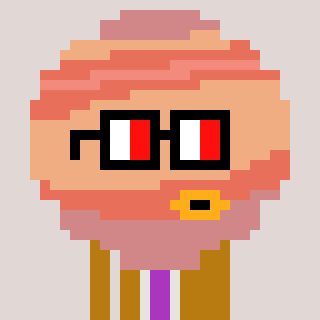
a pixel art character with square glasses with black frames and red eyes, a jupiter-shaped head and a gold-colored body on a warm background